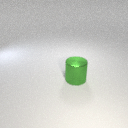
large green metal cylinder